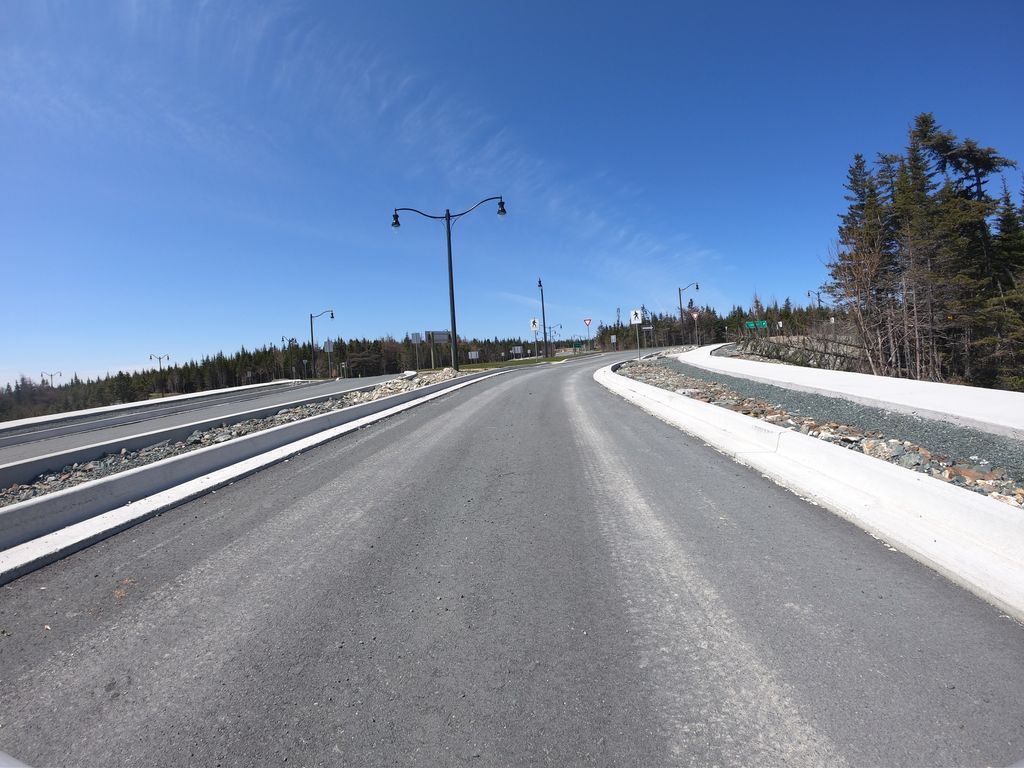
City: st_johns